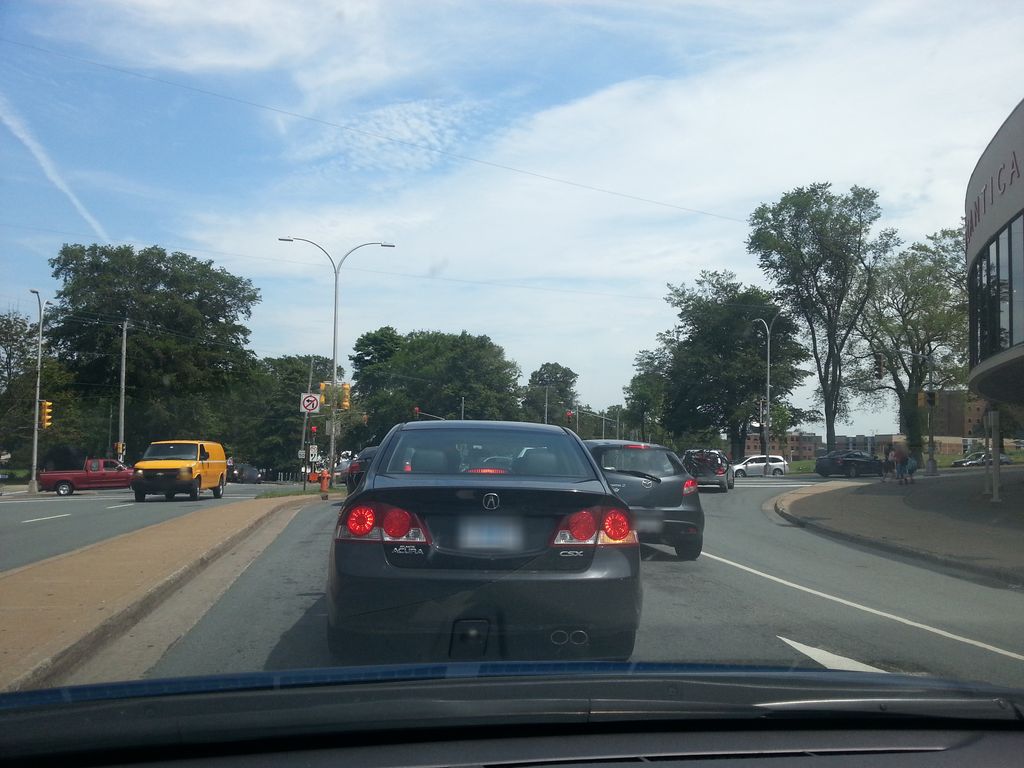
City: halifax